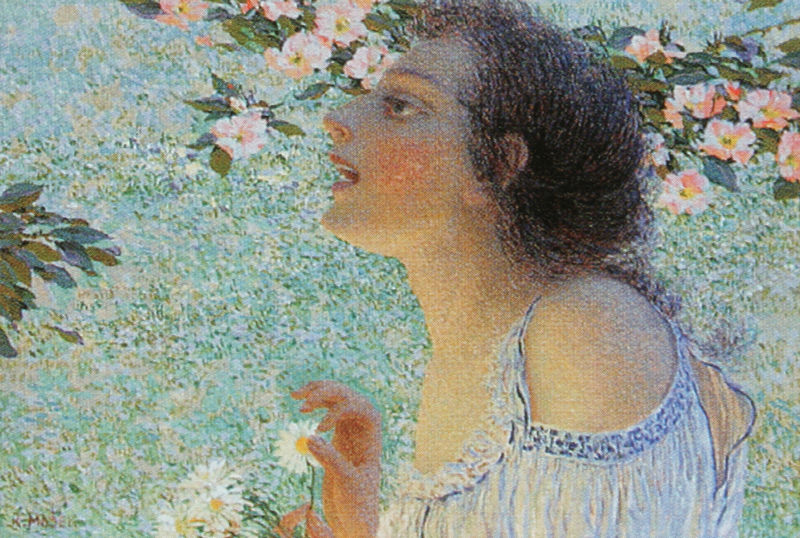
Titel: Der Frühling
Künstler: Karel Masek
Institution: Privatbesitz
Schlagwörter: baum, blau, blätter, dunkel, gemälde, hand, haut, himmel, weiß, gelb, grün, mädchen, ocker, äste, blume, blumen, braun, finger, frau, frisur, grau, haar, hell, kleid, licht, mund, nase, ohr, pastell, profil, schwarz, stirn, türkis, blick, blüte, blüten, dame, rose, rosen, rot, wiese, symbolismus, hemd, jung, augen, band, falten, gesicht, bildnis, hals, portrait, porträt, ast, natur, strauch, zweige, busch, auge, gewand, haare, blatt, pflanze, pflanzen, dekolletee, lippen, rosa, rouge, schulter, schultern, zart, garten, hellblau, pflücken, sommer, wangen, liebe, querformat, bordüre, jugendstil, detail, brauen, junge frau, rüschen, frühling, blumenstrauß, punkte, blütenblätter, schulterfrei, offen, helligkeit, draußen, jugend, druck, allegorie, flora, ruf, blat, braue, kleidchen, duft, zähne, singen, riechen, geruch, trägerkleid, reif, leicht, zupfen, lilien, schulder, gänseblümchen, schtten, obstbaum, tunika, träger, lied, heckenrosen, offener mund, rufen, margarite, pointillismus, pixel, rote wangen, margeriten, margaritten, margerite, margeritte, lid, weißes kleid, braune augen, kirschblüten, hippie, margarethe, kreta, geöffneter mund, heuschnupfen, m becker, margariten, margarithen, margaritte, moderssohn, schulte, seitenportrait, margareten, margheriten, rosa wangen, ert, kirschblumen, pointilimus, frau kleid perlen blumen klimt, präraffeliten